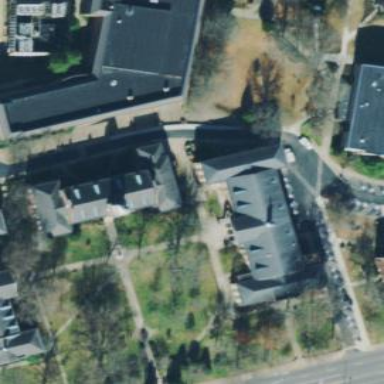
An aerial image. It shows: View of university building.